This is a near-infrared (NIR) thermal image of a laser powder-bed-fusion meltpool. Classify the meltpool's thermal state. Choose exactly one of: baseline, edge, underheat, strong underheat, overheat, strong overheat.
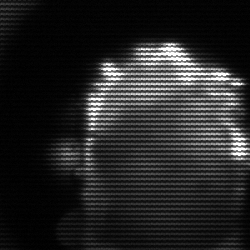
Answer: baseline